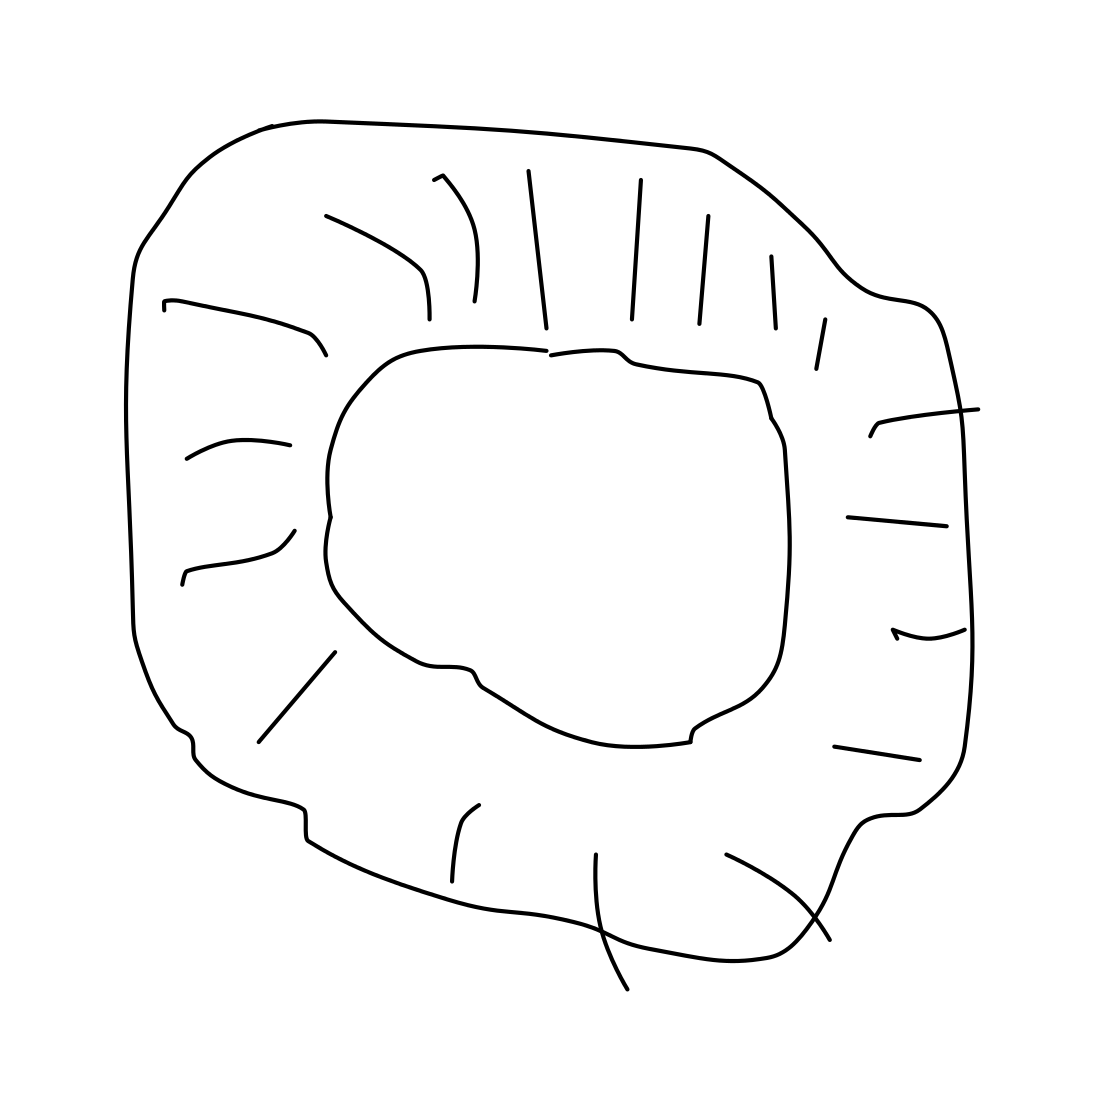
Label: tire